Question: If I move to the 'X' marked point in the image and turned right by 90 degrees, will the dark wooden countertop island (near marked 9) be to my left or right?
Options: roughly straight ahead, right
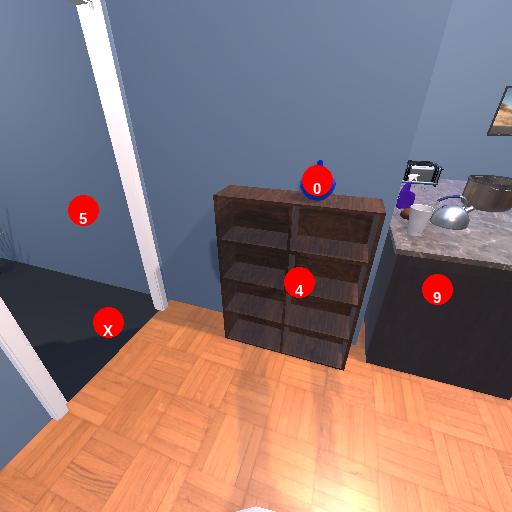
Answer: roughly straight ahead